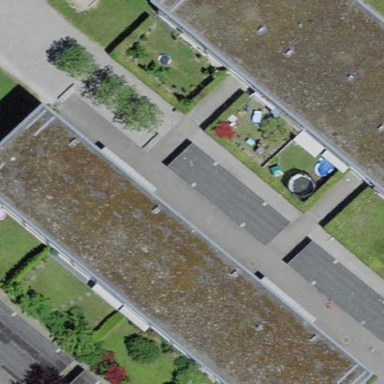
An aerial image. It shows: Bicycle parking area located on the roof of building.